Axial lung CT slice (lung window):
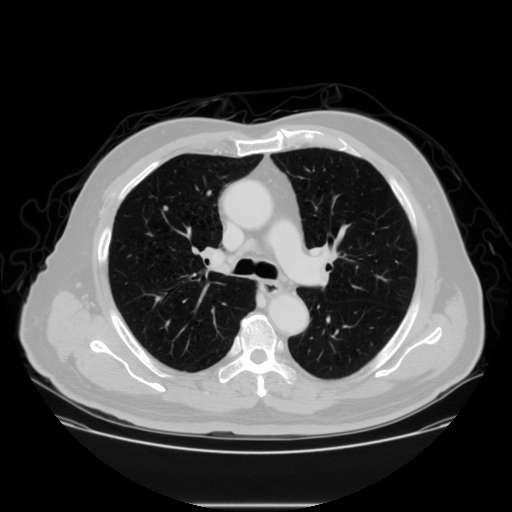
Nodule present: yes
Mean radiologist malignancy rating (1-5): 2.667